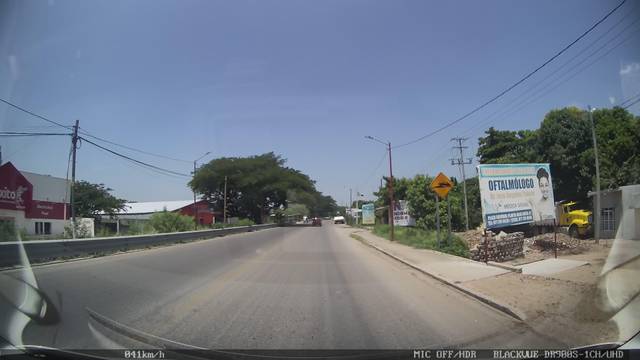
Region: Mexico
Coordinates: 16.449, -95.007